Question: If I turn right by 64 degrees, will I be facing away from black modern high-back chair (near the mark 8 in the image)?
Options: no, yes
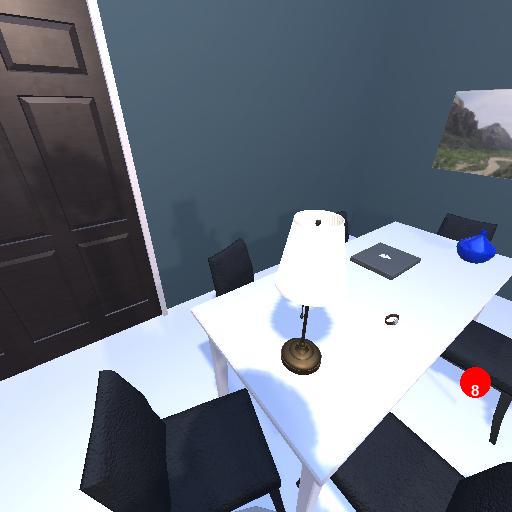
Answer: no